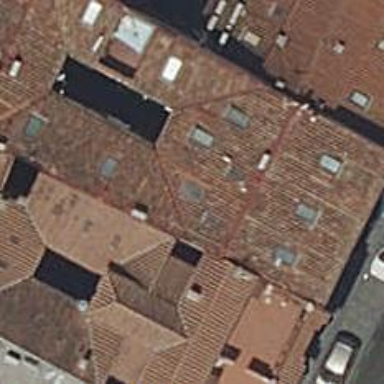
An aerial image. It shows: White building with brown roof.